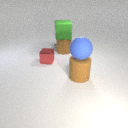
large brown rubber cylinder below large blue rubber sphere